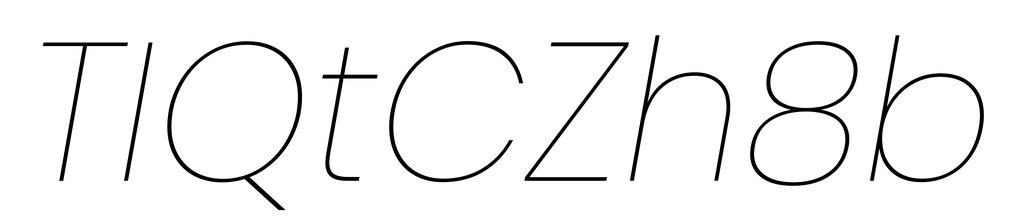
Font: Poppins-ThinItalic